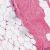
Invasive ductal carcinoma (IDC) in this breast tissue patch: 0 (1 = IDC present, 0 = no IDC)